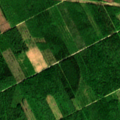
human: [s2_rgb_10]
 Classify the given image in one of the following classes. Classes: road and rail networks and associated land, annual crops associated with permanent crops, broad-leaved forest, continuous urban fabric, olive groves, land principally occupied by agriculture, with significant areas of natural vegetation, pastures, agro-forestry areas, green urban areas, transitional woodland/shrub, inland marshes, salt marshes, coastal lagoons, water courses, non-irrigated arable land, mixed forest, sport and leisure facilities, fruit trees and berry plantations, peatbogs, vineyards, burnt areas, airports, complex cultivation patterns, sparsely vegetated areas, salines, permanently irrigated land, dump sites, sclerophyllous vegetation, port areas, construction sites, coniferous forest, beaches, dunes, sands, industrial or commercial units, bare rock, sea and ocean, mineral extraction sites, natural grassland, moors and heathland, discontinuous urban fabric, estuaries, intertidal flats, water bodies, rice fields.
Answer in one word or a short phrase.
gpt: broad-leaved forest, transitional woodland/shrub